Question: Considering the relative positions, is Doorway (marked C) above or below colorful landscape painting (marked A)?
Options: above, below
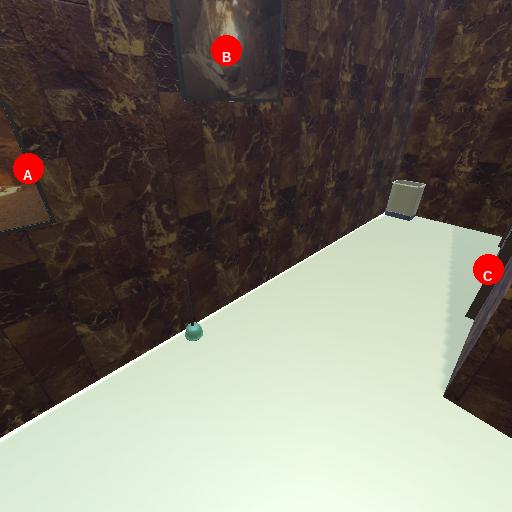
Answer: above